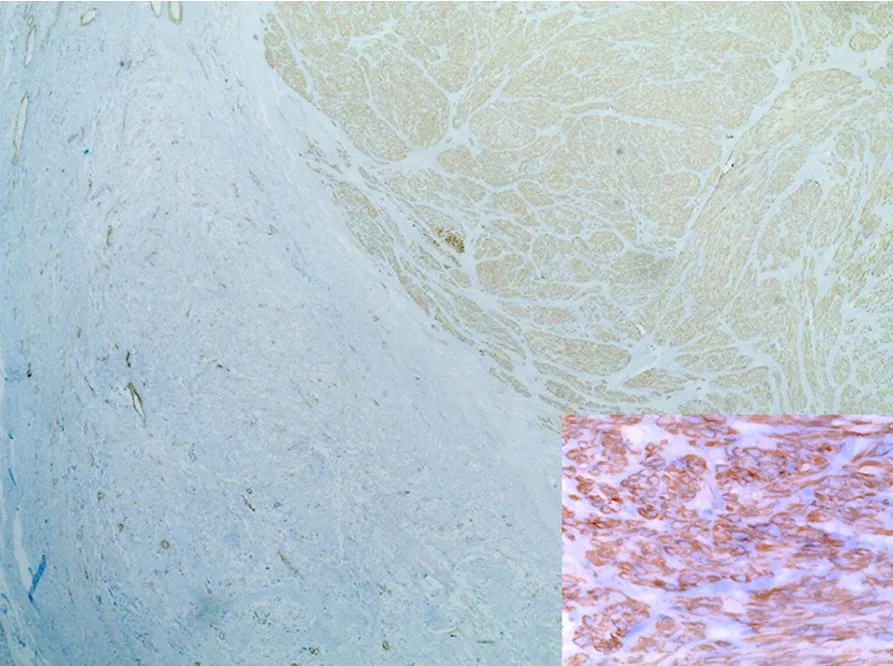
Is positive for alpha smooth muscle actin. 40x, inset 400x).
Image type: pathology (immunostaining)